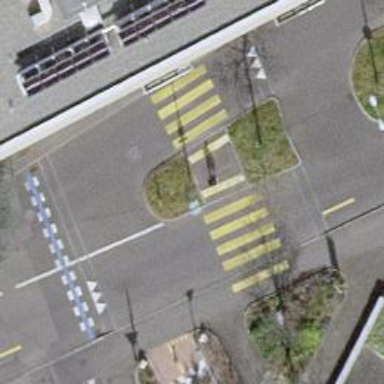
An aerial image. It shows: Marked zebra crossing on the road.